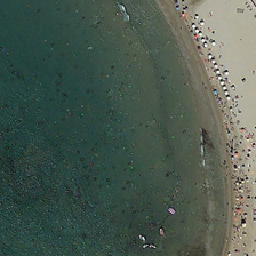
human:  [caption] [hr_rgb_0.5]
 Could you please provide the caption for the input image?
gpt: people swim inthe jade green sea and take a sunbath on the beach .

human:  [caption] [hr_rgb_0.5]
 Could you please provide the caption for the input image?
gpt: lots of people are sitting on the curved edge of the beach .

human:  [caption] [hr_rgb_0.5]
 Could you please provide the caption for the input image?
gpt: There are many people playing on the sea and the beach.

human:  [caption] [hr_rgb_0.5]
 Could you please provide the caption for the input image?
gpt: Many people play at sea and on the beach.

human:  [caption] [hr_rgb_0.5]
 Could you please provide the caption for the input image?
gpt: many people are in a yellow beach near a green ocean .